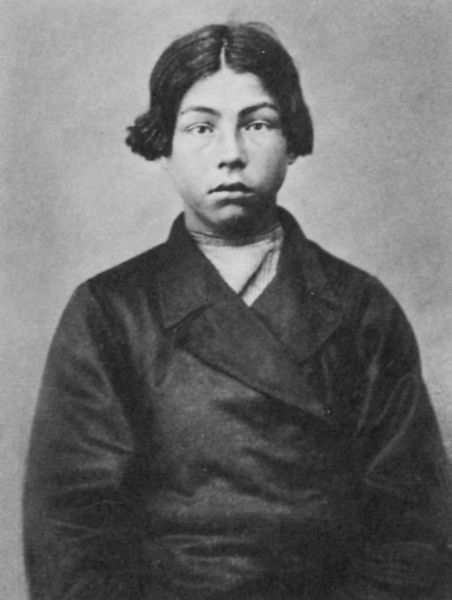
Titel: Porträt
Künstler: Russischer Photograph
Standort: London
Institution: Royal Anthropological Institute
Schlagwörter: mann, schatten, weiß, mädchen, sitzen, frau, frisur, grau, haar, hintergrund, licht, mund, nase, schwarz, stirn, blick, anzug, hemd, jacke, jung, arme, augen, falten, gesicht, kragen, bildnis, hals, portrait, porträt, haare, mantel, kind, augenbrauen, brustbild, frontal, kinn, lippen, mittelscheitel, ohren, scheitel, traurig, rund, wangen, backen, kette, dick, ernst, brauen, junge, revers, foto, fotografie, photographie, eng, hintegrund, krank, schwarz weiss, volk, schielen, photo, portät, leder, halb, blaumann, fotographie, aufnahme, revert, dunkelhaarig, völker, dumm, bob, chinese, atelieraufnahme, ethnografie, prträt, mongole, dicke, wut, entkontextualisiert, nationenvergleich, pausbacke, pausbäckig, potträt, porträtt